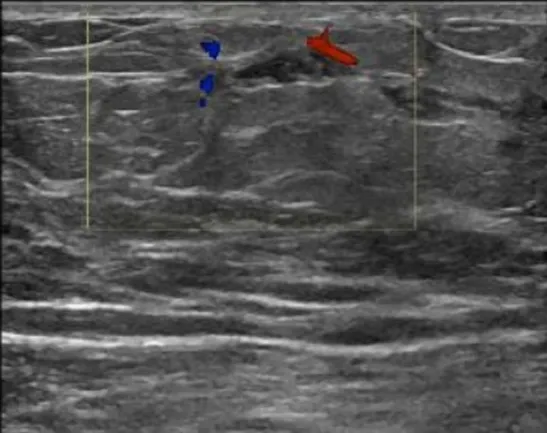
Ultrasound image of left retroareolar mass.
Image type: radiology (ultrasound)